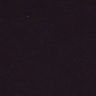
Metastatic tissue present: no